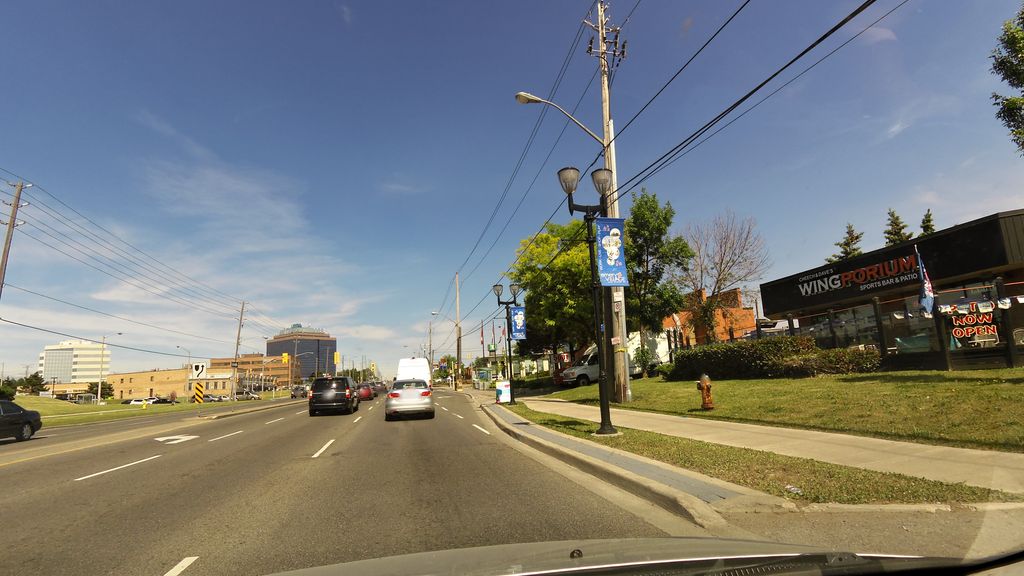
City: toronto